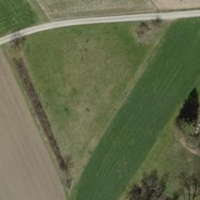
EUNIS habitat code: 52
Species observed at this site:
Pholidoptera griseoaptera
Gomphocerippus rufus
Pseudochorthippus parallelus
Roeseliana roeselii